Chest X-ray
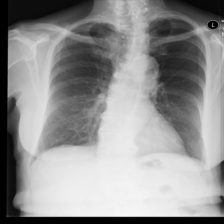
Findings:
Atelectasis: negative
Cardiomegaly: negative
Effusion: negative
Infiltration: negative
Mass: negative
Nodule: negative
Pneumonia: negative
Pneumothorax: negative
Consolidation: negative
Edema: negative
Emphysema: negative
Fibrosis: negative
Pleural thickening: negative
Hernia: negative